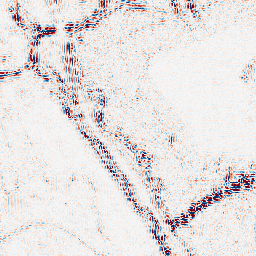
Category: wavelet
Decomposition family: wavelet_reverse_biorthogonal
Decomposition parameters: wavelet: rbio4.4
level: 2
Upsampling method: regularized
Upsampling parameters: scale: 2
lambda_reg: 0.001
Upsampling scale: 2